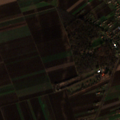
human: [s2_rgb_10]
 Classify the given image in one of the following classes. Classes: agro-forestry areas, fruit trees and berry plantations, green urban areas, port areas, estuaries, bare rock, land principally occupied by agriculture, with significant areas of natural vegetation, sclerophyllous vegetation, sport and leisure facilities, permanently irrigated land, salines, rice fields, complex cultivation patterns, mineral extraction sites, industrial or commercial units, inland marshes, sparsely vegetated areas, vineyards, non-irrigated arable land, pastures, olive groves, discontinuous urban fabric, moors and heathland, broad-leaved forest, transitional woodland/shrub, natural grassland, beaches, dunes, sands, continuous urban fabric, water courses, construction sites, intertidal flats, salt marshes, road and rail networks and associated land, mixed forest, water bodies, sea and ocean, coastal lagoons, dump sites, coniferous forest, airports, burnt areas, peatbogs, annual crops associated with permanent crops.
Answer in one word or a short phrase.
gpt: sport and leisure facilities, non-irrigated arable land, complex cultivation patterns